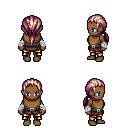
a pixel art fantasy rpg character, female body template, human, dark skin, leather chest armor, gold greaves, white blonde ponytail hairstyle, white cloth bandages, four views (front, back, left, right), 2x2 character sprite sheet, small pixel art, hard edges, no anti-aliasing